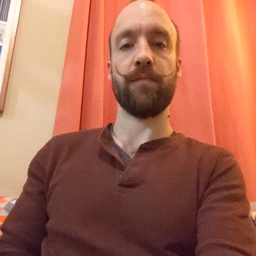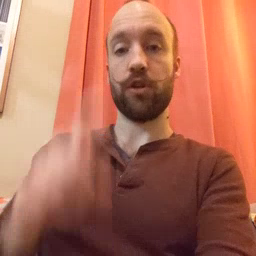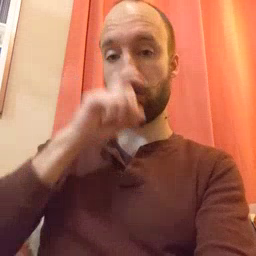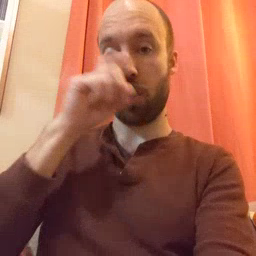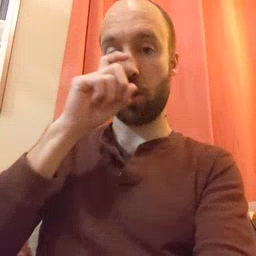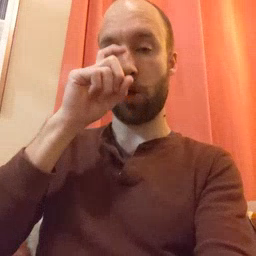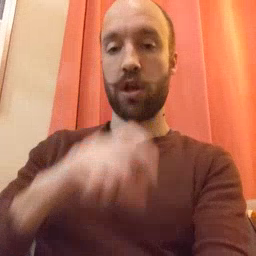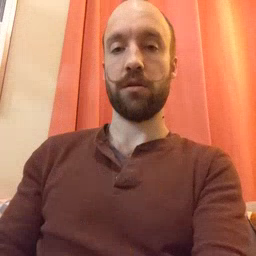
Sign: doll